Field crop: tomato
Growth stage: 1
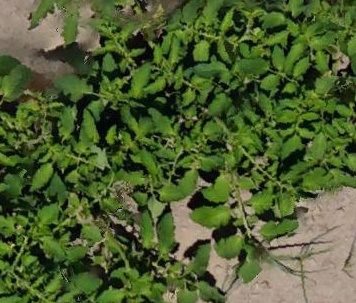
Species: tomato